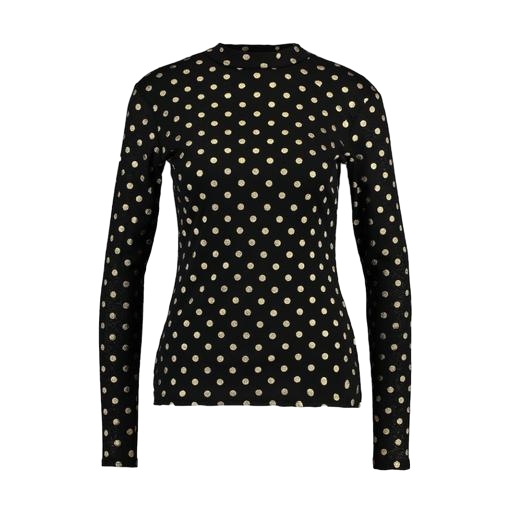
black petite printed mock-neck top only macy, black long-sleeved polka-dot print, black polka-dot shirt, white background